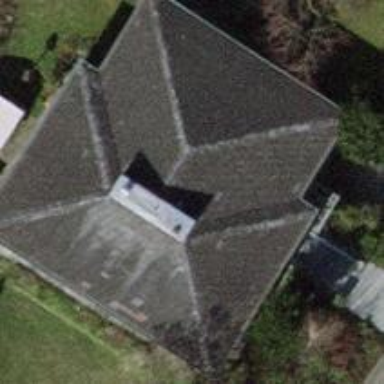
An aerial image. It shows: Detached building.